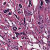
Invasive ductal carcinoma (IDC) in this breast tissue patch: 1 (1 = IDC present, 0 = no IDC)